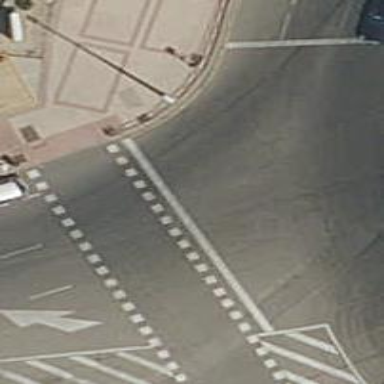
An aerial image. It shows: Road with traffic signals.